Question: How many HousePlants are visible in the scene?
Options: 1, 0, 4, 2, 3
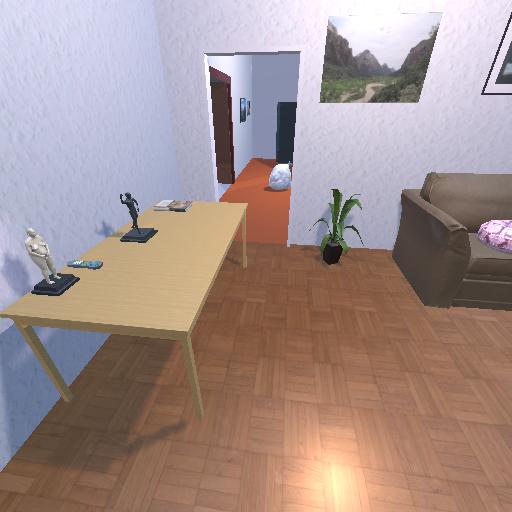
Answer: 1